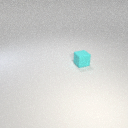
small cyan rubber cube